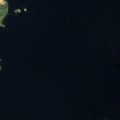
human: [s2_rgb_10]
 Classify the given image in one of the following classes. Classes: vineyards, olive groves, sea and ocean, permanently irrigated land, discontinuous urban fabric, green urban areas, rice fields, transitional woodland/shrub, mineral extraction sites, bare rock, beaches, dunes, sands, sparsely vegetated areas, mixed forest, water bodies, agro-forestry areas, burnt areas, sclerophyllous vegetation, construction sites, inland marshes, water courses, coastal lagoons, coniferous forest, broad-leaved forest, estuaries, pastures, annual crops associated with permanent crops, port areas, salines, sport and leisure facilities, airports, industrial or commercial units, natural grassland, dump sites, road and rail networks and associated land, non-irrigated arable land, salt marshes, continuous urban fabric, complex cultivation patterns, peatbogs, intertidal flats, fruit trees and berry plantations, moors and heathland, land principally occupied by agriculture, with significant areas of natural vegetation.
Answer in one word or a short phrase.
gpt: coniferous forest, transitional woodland/shrub, water bodies